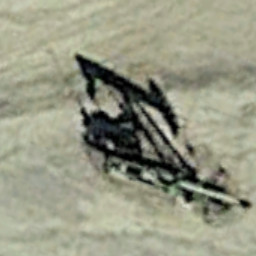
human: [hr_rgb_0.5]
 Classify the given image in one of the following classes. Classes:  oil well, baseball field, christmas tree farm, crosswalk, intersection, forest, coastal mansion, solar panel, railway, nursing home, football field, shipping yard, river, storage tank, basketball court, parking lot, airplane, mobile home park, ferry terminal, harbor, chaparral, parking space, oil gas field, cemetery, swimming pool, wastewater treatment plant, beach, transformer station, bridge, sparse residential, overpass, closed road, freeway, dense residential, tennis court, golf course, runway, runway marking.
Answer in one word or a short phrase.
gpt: oil well